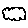
Label: cloud